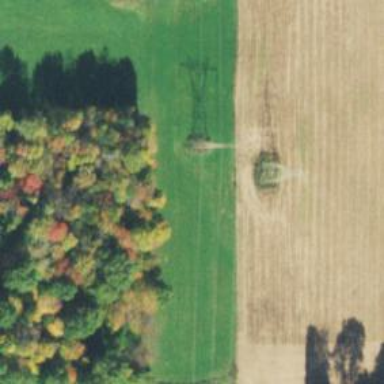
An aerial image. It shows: Lattice structure tower used for power transmission.